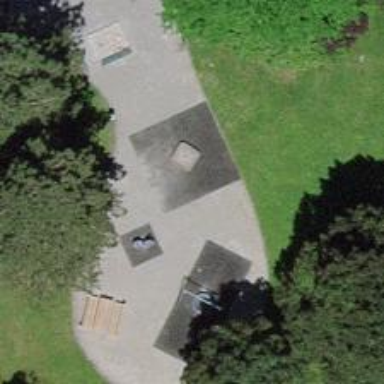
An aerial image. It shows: Playground area for leisure land.